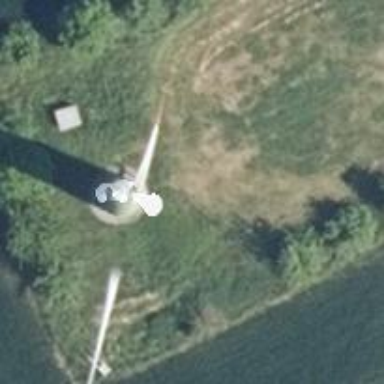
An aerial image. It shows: Wind-powered generator.